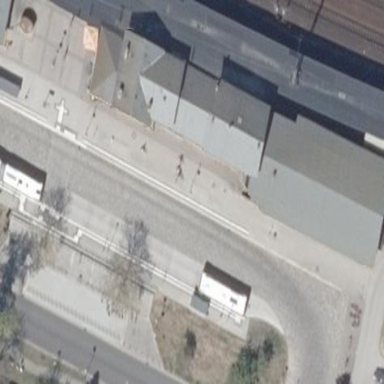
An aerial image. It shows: Bicycle parking area with stands.